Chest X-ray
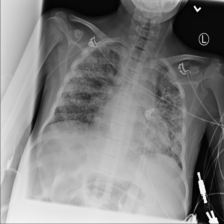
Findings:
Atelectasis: negative
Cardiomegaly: negative
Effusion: negative
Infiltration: negative
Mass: negative
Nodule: negative
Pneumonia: negative
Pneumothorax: negative
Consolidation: negative
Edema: negative
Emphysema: negative
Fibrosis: negative
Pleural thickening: negative
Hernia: negative